Question: I have encrypted a String using AES. I have given a key for AES to do so. Now , i am trying to encrypt that given key with RSA(Till here everything went well), Now i need to encrypt this encrypted key with RSA once again. I am getting an error "Data must not be longer than 117 bytes".
'''
public String encrypt(String DATA,String key_string) throws Exception {
String separator = "//msit//";
byte[] data = key_string.getBytes();
MessageDigest sha = MessageDigest.getInstance("SHA-1");
data = sha.digest(data);
data = Arrays.copyOf(data, 16); // use only first 128 bit
SecretKey key = new SecretKeySpec(data, "AES");
String final_matter = DATA + separator;
System.out.println(final_matter);
ecipher = Cipher.getInstance("AES");
ecipher.init(Cipher.ENCRYPT_MODE, key);
byte[] utf8 = final_matter.getBytes("UTF8");
byte[] enc = ecipher.doFinal(utf8);
return new sun.misc.BASE64Encoder().encode(enc);
}
'''

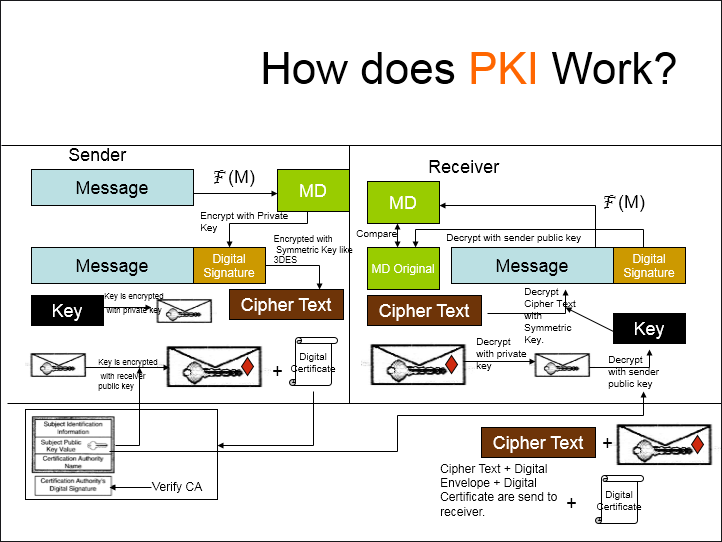
Answer: The largest amount of data an RSA key can encrypt is equal to its modulus length. So a 1024-bit RSA key can only encrypt 128 bytes. You're probably using PKCS #1 padding, which further reduces the possible size to 117 bytes.
Your AES key should be than the maximum. The largest possible AES key size is 256 bits, which is 32 bytes.
Please inspect your code and ensure you are only attempting to encrypt the key data and nothing else.
---
Based on your comment above, it seems you are encrypting too much data. Try the following:
- Sign the AES key with the sender's private key, but keep the result .- Encrypt the AES key with the recipient's public key.- Send both parts to the recipient.
The result of signing with a private key is a piece of data equal in size to the modulus of the key. So you cannot then encrypt that with a public key of the same length. Your scheme is broken and should be altered to work as I suggest above.
I would strongly suggest you look for an existing PKI system to use in place of anything home-grown. Maybe <URL>?